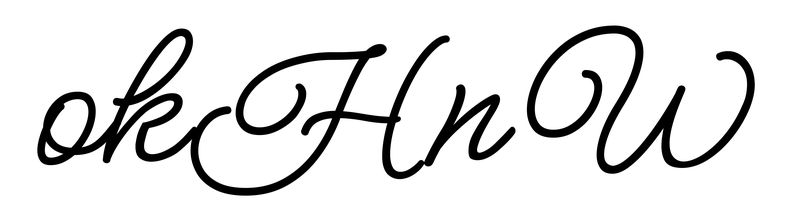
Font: MeowScript-Regular